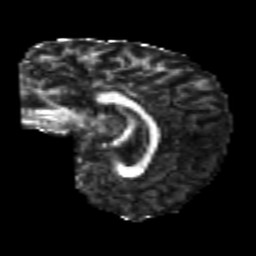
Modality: FA
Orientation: sagittal
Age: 21
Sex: female
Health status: healthy
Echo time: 0.074 s